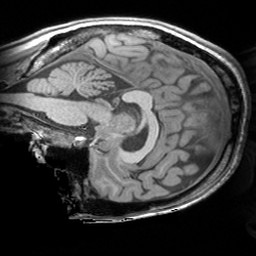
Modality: T1w
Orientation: sagittal
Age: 21
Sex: female